Question: My question is: what are the benefits of using pointers and reference to?
I am new to codesys and in my previous job, I programmed in TIA portal (Siemens) and Sysmac Studio (Omron) and never came across pointers or something similar. I think I understand how they work but not sure when I should be using them myself.
For example, I just received a function block from a supplier:

Why don't they just have an array for input and output?
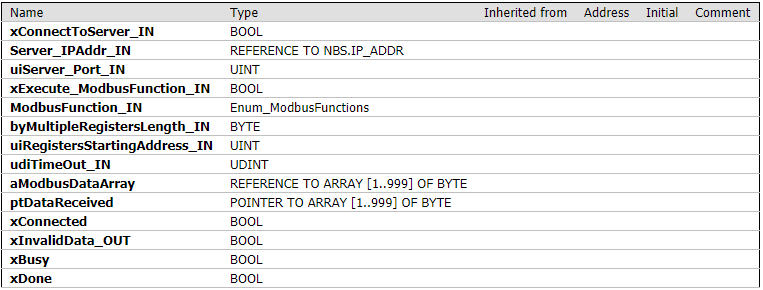
Answer: First of all, if you have ever used the 'VAR_IN_OUT' declaration, then you have already used references, since that is equivalent to a 'VAR' with 'REFERENCE TO'.
As for the uses, there are mainly 4 that I can think of right now:
1. Type Punning, which you can also achieve using a UNION, but you may not want to have to create a union for every single reinterpretation cast in your code.
2. TL; DR: To save memory and copy execution time. Whenever you pass some data to a function/function block, it gets copied. This is not a big problem if your PLC has enough CPU power and memory, however if you are dealing with especially huge data on a low end PLC, then you may either exceed real time execution constraints, or run out of memory. When you pass a pointer/reference however, no matter how big the data is only the pointer/reference gets copied and passed, which is 4 bytes in 32 bit system, and 8 bytes in a 64 bit one.
3. In C style languages you'd use pointers/references when you want a function to return multiple values without the hassle of creating a custom structure every time. You can do the same here to, however in CODESYS function can have multiple outputs, for example:
'''
VAR_OUPUT
out1 : INT; (*1st output variable *)
out2 : INT; (*2nd output variable *)
//...
END_VAR
'''
1. And finally, as I mentioned at the very beginning, when you want to pass some data that needs to be modified in the function itself, in other words, where you can use VAR_IN_OUT you can also use pointers/references. One Special case where you will have to use a pointer is if you have a Function Block that receives some data in the FB_Init (initialization/construction) function and stores it locally. In such case you would have a pointer as a local variable in the function block, and take the address of the variable in the FB_Init function. Same applies if you have a structure that needs to reference another structure or some data.
PS. There are probably some other uses I missed. One of the main uses in other languages is for dynamic memory allocations, but in CODESYS this is disabled by default and not all PLCs support it, and hardly anyone (that I know) uses it.
Though this has been accepted, I want to bring a real life example of us using pointers:
Suppose we want to have a Function Block that calculates the <URL> on a given number series. A simple approach would be something like this:
'''
FUNCTION_BLOCK MyMovingAvg
VAR_INPUT
nextNum: INT;
END_VAR
VAR_OUTPUT
avg: REAL;
END_VAR
VAR
window: ARRAY [0..50] OF INT;
currentIndex: UINT;
END_VAR
'''
However, this has the problem that the moving window size is static and predefined. If we wanted to have averages for different window sizes we would either have to create several function blocks for different window sizes, or do something like this:
'''
FUNCTION_BLOCK MyMovingAvg
VAR CONSTANT
maxWindowSize: UINT := 100;
END_VAR
VAR_INPUT
nextNum: INT;
windowSize: UINT (0..maxWindowSize);
END_VAR
VAR_OUTPUT
avg: REAL;
END_VAR
VAR
window: ARRAY [0..maxWindowSize] OF INT;
currentIndex: UINT;
END_VAR
'''
where we would only use the elements of the array from 0 to 'windowSize' and the rest would be ignored. This however also has the problems that we can't use window sizes more than 'maxWindowSize' and there's potentially a lot of wasted memory if 'maxWindowSize' is set high.
There are 2 ways to get a truly general solution:
1. Use dynamic allocations. However, as I mentioned previously, this isn't supported by all PLCs, is disabled by default, has drawbacks (you'll have to split you memory into two chunks), is hardly used and is not very CODESYS-like.
2. Let the user define the array of whatever size they want and pass the array to our function block:
'''
FUNCTION_BLOCK MyMovingAvg
VAR_INPUT
nextNum: INT;
END_VAR
VAR_OUTPUT
avg: REAL;
END_VAR
VAR
windowPtr: POINTER TO INT;
windowSize: DINT;
currentIndex: UINT;
END_VAR
'''
'''
METHOD FB_Init: BOOL
VAR_INPUT
bInitRetains: BOOL;
bInCopyCode: BOOL;
END_VAR
VAR_IN_OUT // basically REFERENCE TO
window_buffer: ARRAY [*] OF INT; // array of any size
END_VAR
THIS^.windowPtr := ADR(window_buffer);
THIS^.windowSize := UPPER_BOUND(window_buffer, 1) - LOWER_BOUND(window_buffer, 1) + 1;
'''
'''
// usage:
PROGRAM Main
VAR
avgWindow: ARRAY [0..123] OF INT; // whatever size you want!
movAvg: MyMovingAvg(window_buffer := avgWindow);
END_VAR
movAvg(nextNum := 5);
movAvg.avg;
'''
The same principle can be applied to any function block that operates on arrays (for example, we also use it for sorting). Moreover, similarly you may want to have a function that works on any integer/floating number. For that you may use one of the <URL> and a type enum.